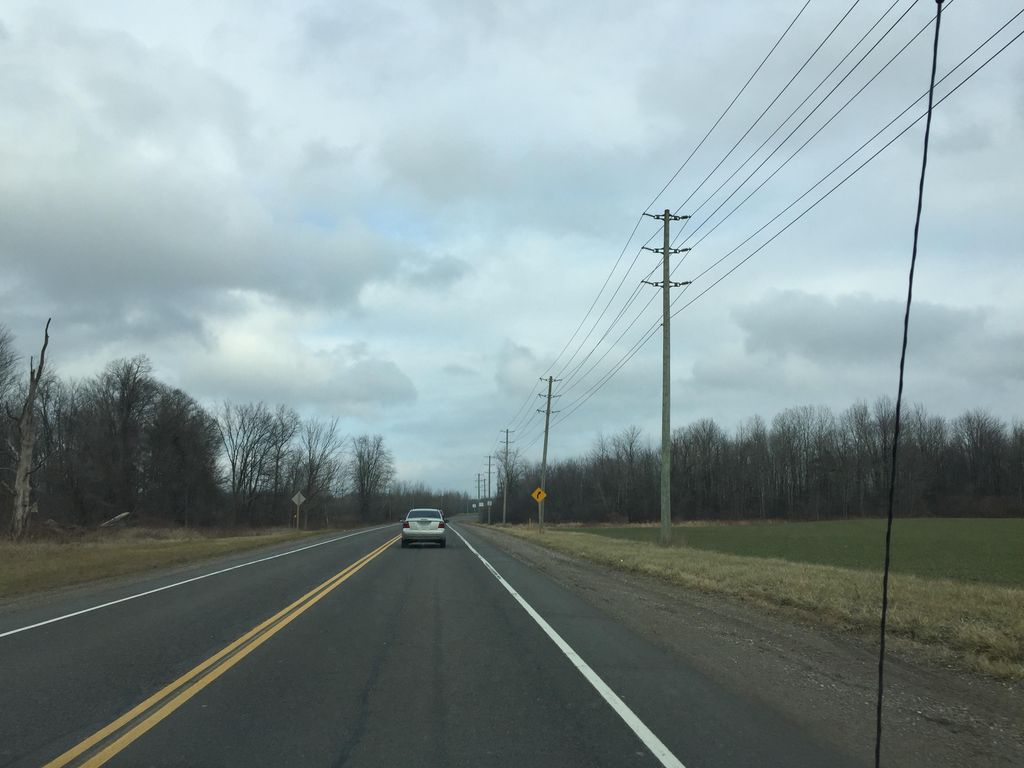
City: kitchener-waterloo